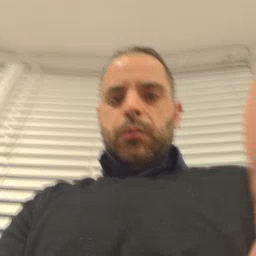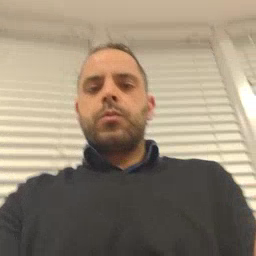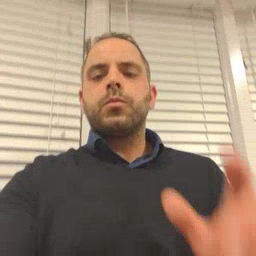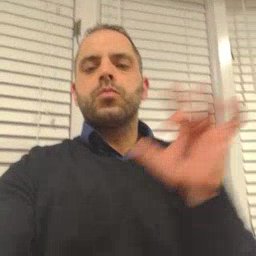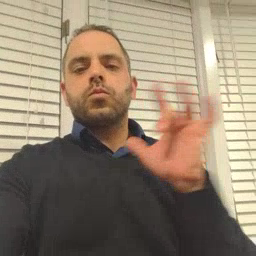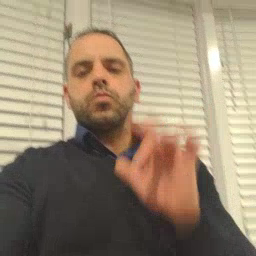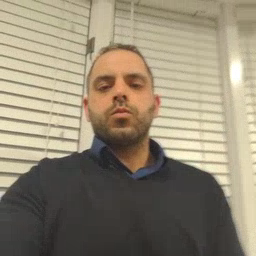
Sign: yucky